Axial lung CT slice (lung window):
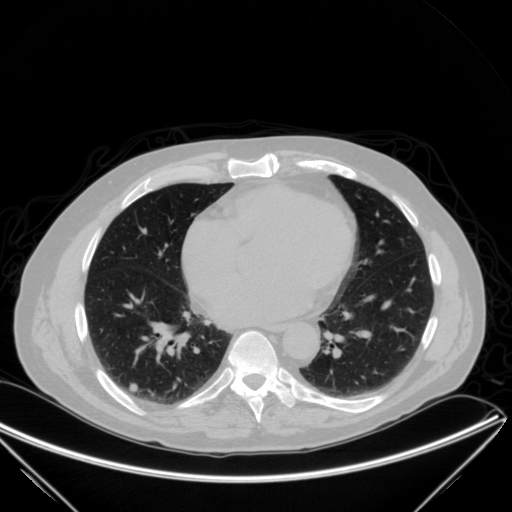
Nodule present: yes
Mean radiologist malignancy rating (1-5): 3.5